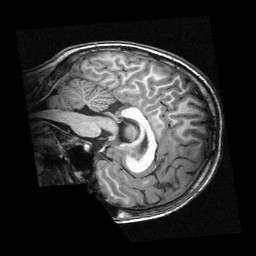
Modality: T1w
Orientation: sagittal
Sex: male